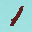
Label: 1